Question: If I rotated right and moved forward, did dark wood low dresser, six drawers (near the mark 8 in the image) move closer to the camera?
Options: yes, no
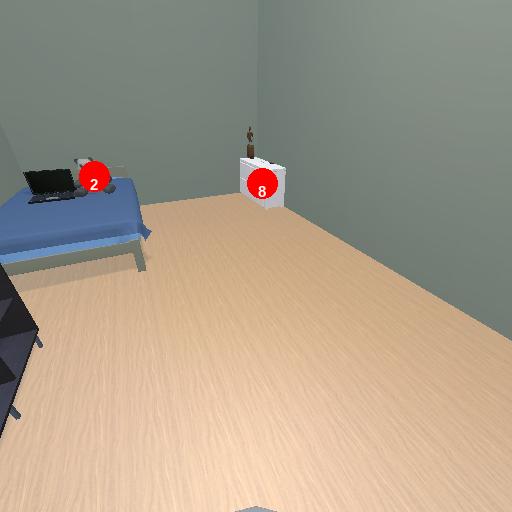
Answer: yes